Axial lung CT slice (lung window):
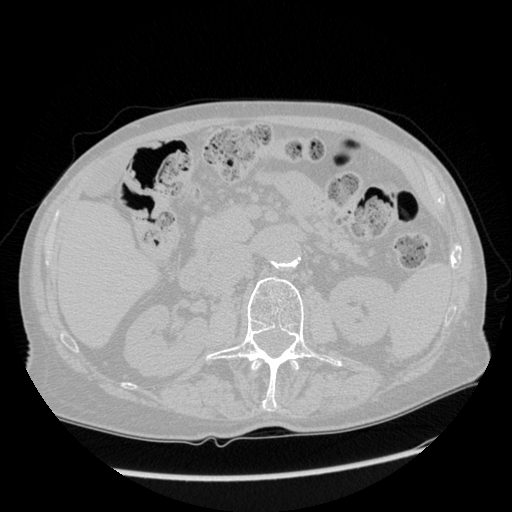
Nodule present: no